Question: I'm keeping track of when and for how long my cats poop in a data.frame:
'''
df <- data.frame(name=c("fluffy", "misterCuddles", "senorEsnuggle"))
df$start=as.POSIXlt(c("2014-04-03 23:57", "2014-04-03 23:31", "2014-04-04 00:02"), tz="EST")
df$duration=c(123, 234, 345)
'''
Now my 'df' looks like:
'''
name start duration
1 fluffy 2014-04-03 23:57:00 123
2 misterCuddles 2014-04-03 23:31:00 234
3 senorEsnuggle 2014-04-04 00:02:00 345
'''
I can plot this like so:
'''
ggplot(df, aes(x=name)) +
geom_linerange(aes(ymin=start, ymax=start + duration), size=10)
'''

How do I put a horizontal line at midnight, to separate April 3rd from April 4th?
When I try this:
'''
ggplot(df, aes(x=name)) +
geom_linerange(aes(ymin=start, ymax=start + duration), size=10) +
geom_hline(yintercept=as.POSIXlt("2014-04-04 00:00", tz="EST"))
'''
I get the following error message:
'''
Error : Invalid intercept type: should be a numeric vector, a function, or a name of a function
'''
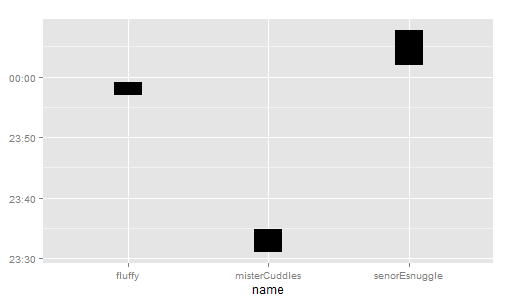
Answer: It works with a numeric version of 'yintercept'
'''
ggplot(df, aes(x = name)) +
geom_linerange(aes(ymin = start, ymax = start + duration), size = 10) +
geom_hline(yintercept = as.numeric(as.POSIXlt("2014-04-04 00:00", tz = "EST")))
'''

PS: I tried 'as.POSIXct' versions of 'start' and 'yintercept', but that did not work.